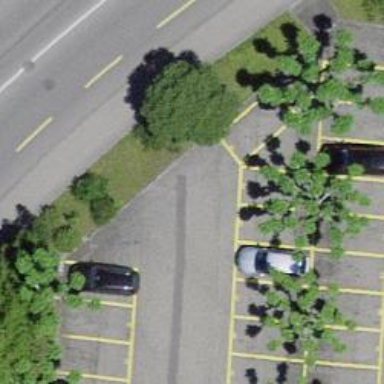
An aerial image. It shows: Road serving as parking aisle.